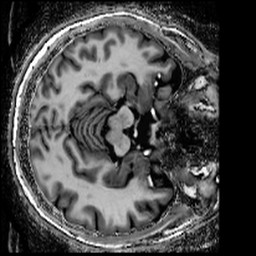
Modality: T1w
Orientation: axial
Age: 45
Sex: female
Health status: healthy
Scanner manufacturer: siemens
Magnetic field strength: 9.4 T
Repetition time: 9 s
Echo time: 0.0023 s